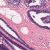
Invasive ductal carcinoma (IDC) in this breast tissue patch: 0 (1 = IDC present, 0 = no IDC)